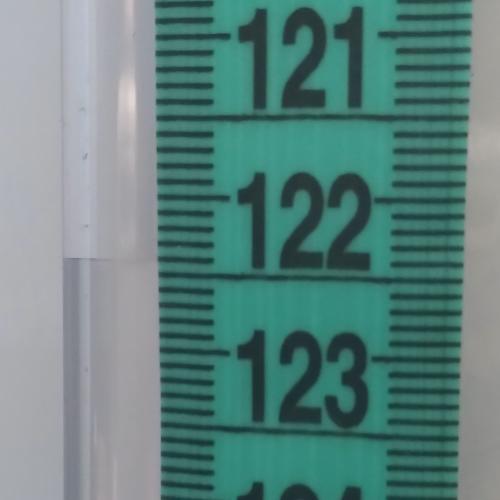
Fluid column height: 122.4 cm